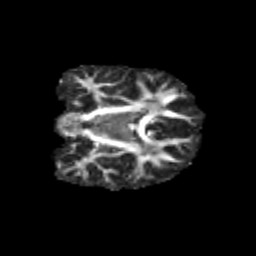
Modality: FA
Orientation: coronal
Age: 14
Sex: female
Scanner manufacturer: siemens
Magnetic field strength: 3 T
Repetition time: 3.8 s
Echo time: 0.07 s